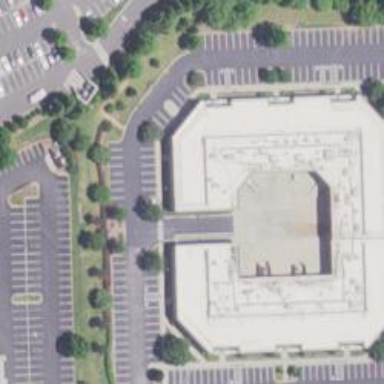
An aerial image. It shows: Building.